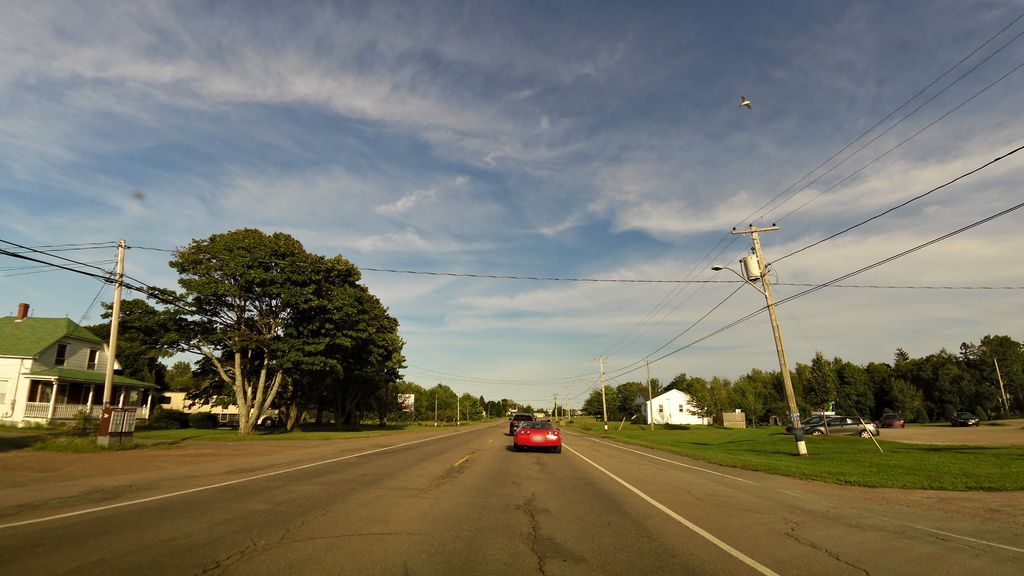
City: charlottetown